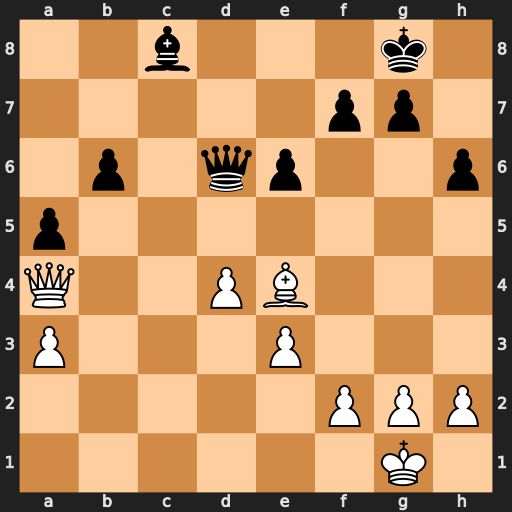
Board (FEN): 2b3k1/5pp1/1p1qp2p/p7/Q2PB3/P3P3/5PPP/6K1
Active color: w
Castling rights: -
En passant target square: -
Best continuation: Qe8+ Qf8 Bh7+ Kxh7 Qxf8